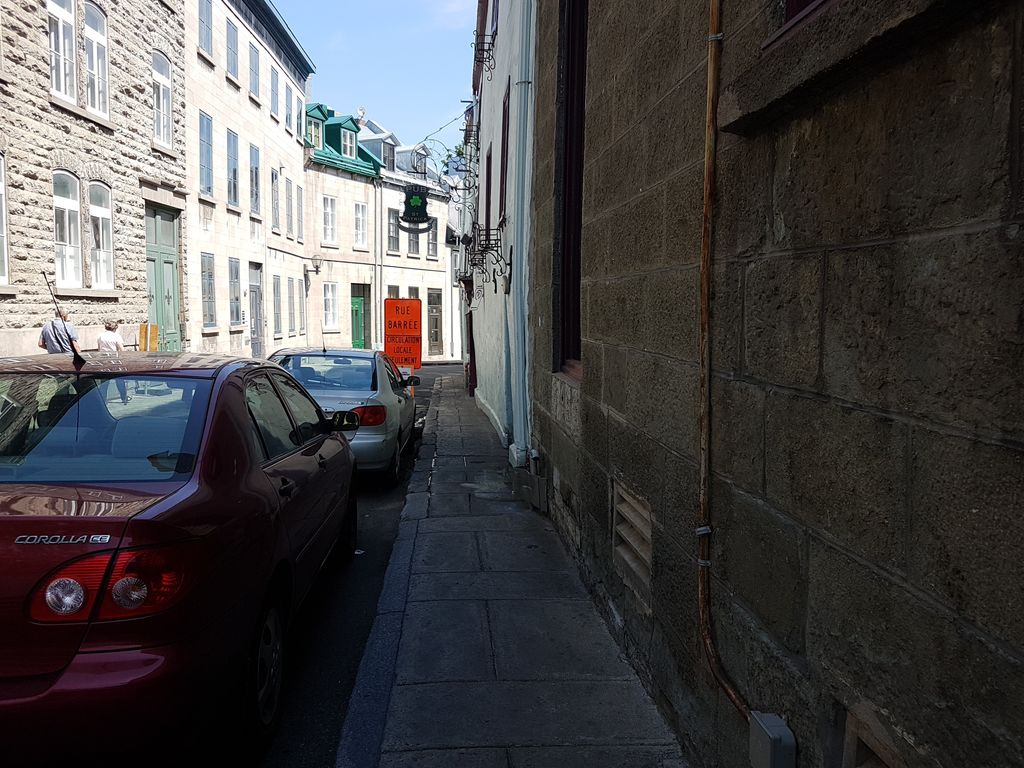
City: quebec_city